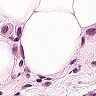
Metastatic tissue present: yes